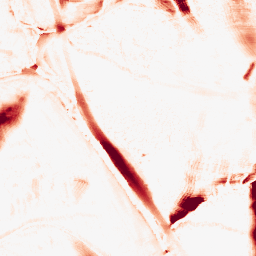
Category: morphological
Decomposition family: morphological_ellipse
Decomposition parameters: operation: opening
width: 20
height: 50
Upsampling method: quartic
Upsampling parameters: scale: 8
Upsampling scale: 8